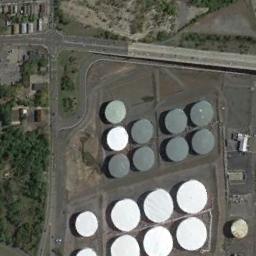
Label: storage tanks